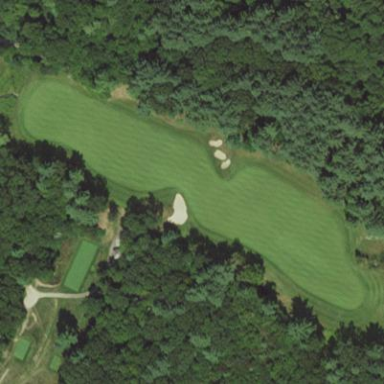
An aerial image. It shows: Grassy area designated as golf fairway.